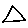
Label: triangle